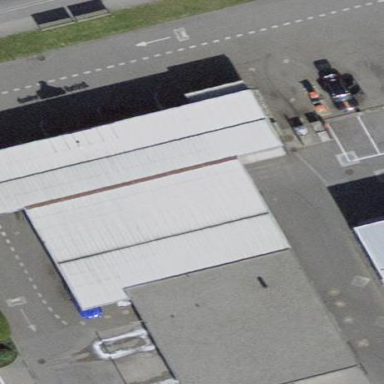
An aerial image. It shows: Building serving as car wash facility.